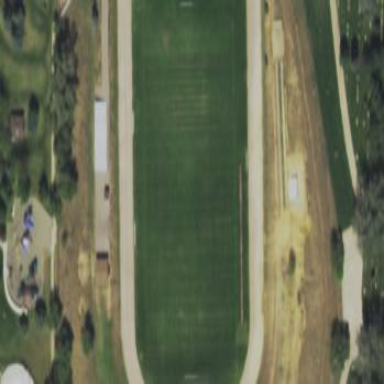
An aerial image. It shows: American football pitch with grass surface.